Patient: sex M, age 79
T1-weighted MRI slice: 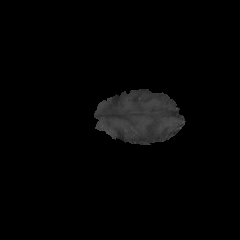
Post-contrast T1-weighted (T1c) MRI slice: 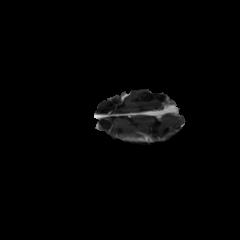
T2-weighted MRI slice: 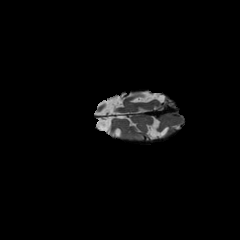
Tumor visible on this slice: yes
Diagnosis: Glioblastoma, IDH-wildtype
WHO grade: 4